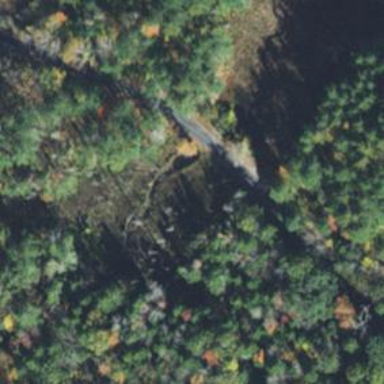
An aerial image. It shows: Culvert tunnel.